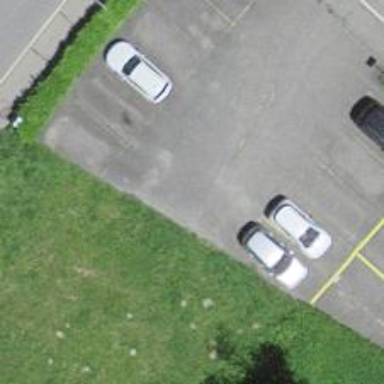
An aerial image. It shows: Parking aisle designated as service road.